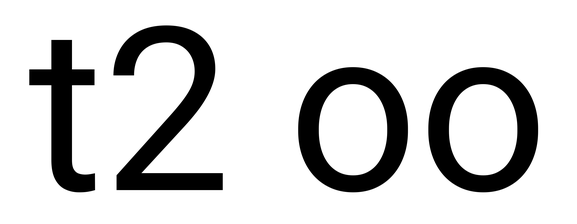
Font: Roboto_Regular